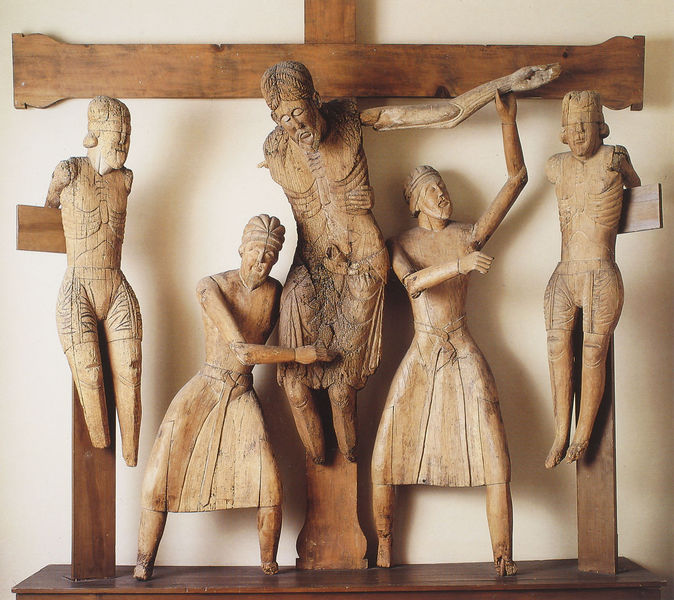
Titel: Kreuzabnahme aus Erill la Vall
Institution: Barcelona, Museu Nacional d’Art de Catalunya
Schlagwörter: holz, männer, arm, augen, bibel, tot, kreuz, rippen, schnitzerei, kreuze, jesus, kreuzigung, ostern, maria, kreuzigungsgruppe, barnabas, kruz, golgata, zuversicht